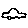
Label: car